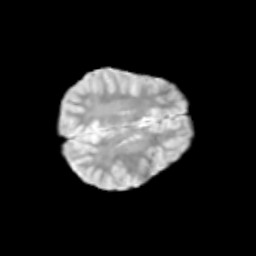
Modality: T2w
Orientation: axial
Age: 10
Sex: female
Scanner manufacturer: siemens
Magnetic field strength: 3 T
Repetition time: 3.8 s
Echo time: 0.07 s